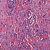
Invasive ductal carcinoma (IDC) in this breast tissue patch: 1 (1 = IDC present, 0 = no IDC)